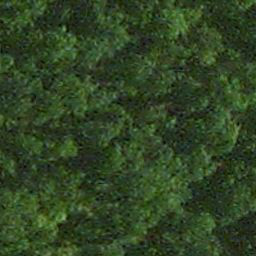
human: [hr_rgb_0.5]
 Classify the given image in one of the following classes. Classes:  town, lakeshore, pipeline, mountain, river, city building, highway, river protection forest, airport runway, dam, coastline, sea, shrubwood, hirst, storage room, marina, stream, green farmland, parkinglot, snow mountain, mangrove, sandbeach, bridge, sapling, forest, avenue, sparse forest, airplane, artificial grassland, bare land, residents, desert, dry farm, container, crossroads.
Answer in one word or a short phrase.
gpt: forest